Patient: sex M, age 65
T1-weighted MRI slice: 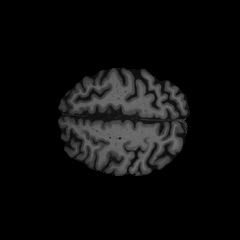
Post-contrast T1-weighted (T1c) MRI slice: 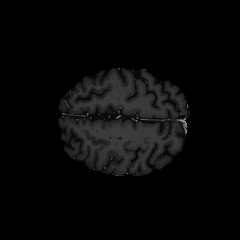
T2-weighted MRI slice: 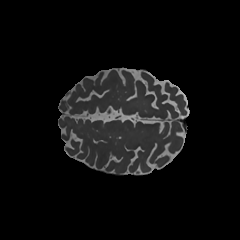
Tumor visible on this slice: no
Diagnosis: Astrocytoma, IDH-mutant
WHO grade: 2